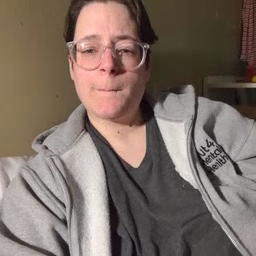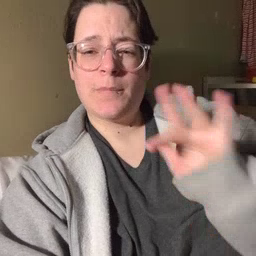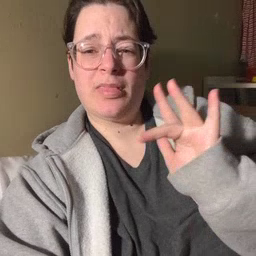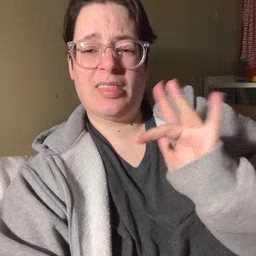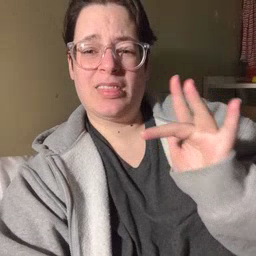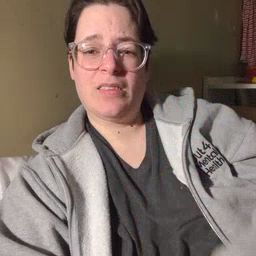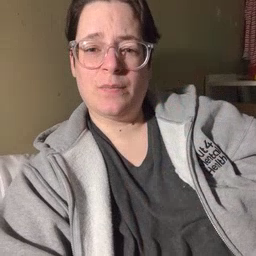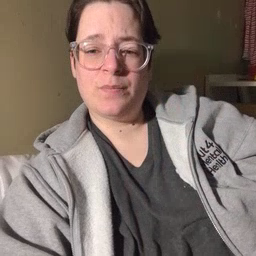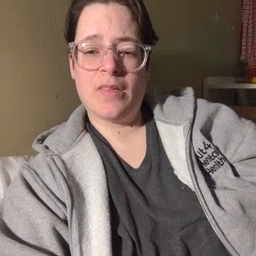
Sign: yucky